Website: bh-photo
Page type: address-validator
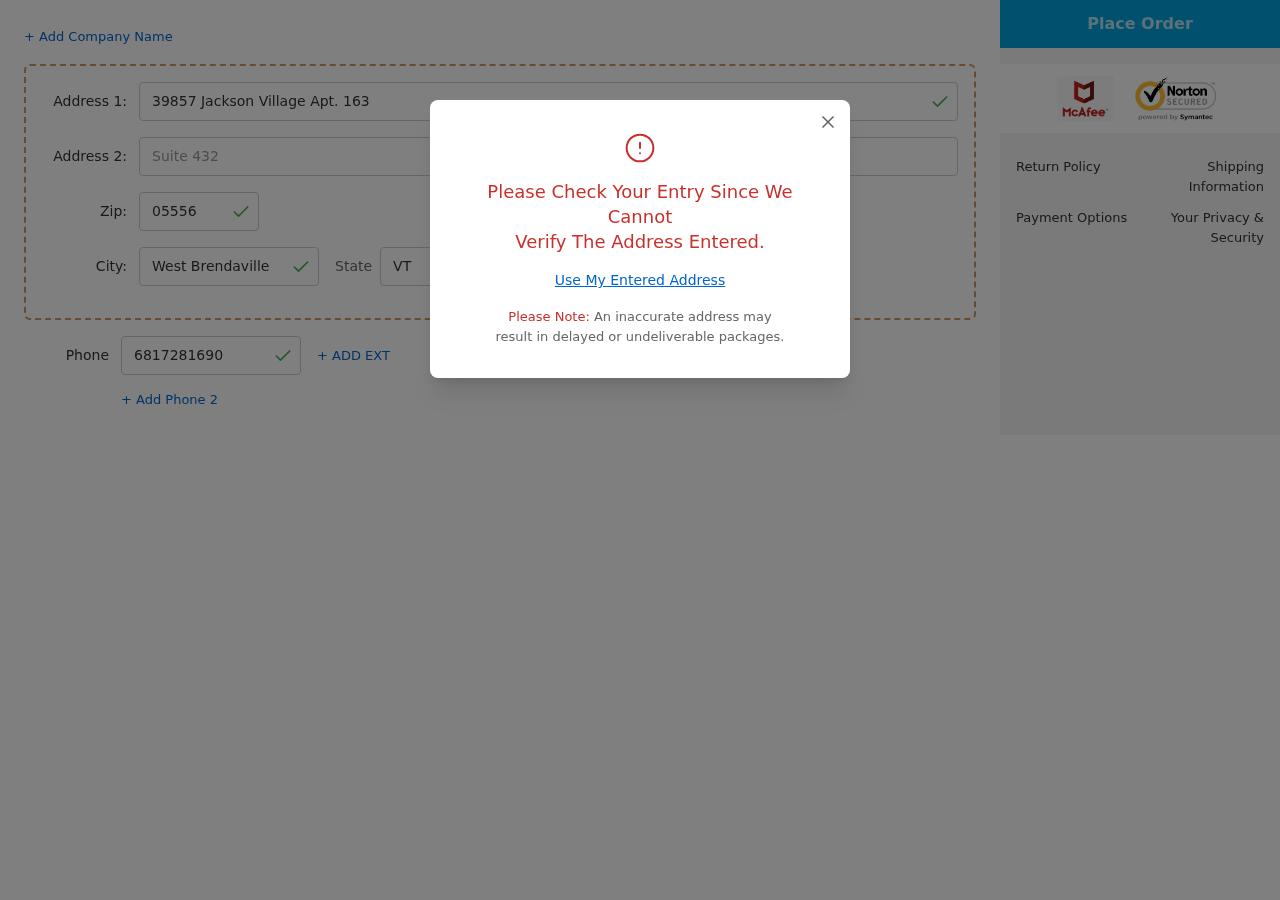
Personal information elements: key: PII_CITY
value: West Brendaville
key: PII_PHONE
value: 6817281690
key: PII_POSTCODE
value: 05556
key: PII_STATE_ABBR
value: VT
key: PII_STREET
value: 39857 Jackson Village Apt. 163
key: PII_STREET2
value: Suite 432